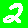
Digit: 2